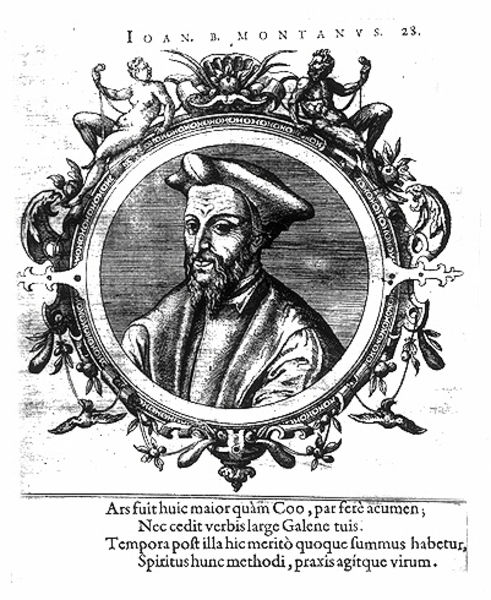
Titel: Bildnis des Giovanni Battista Montano
Institution: (Seriendruck)
Schlagwörter: mann, nackt, umhang, frau, hut, schwarz, zeichnung, ornament, bart, hemd, jacke, kappe, mütze, falten, gesicht, johannes, kragen, rahmen, bildnis, portrait, porträt, halbfigur, mantel, bruststück, kreis, rund, umrandung, engel, putte, schrift, grafik, graphik, inschrift, büste, floral, verzierung, dreiviertelansicht, hemdkragen, name, medaillon, druck, druckgrafik, stich, seite, schwarzweiß, text, buchseite, teufel, faun, muschel, gerahmt, emblem, kupferstich, decor, verzierungen, johann, latein, lateinisch, flussgott, quellnymphe, montanus, 23, verzierungen#mann, johannes kepler